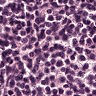
Metastatic tissue present: no